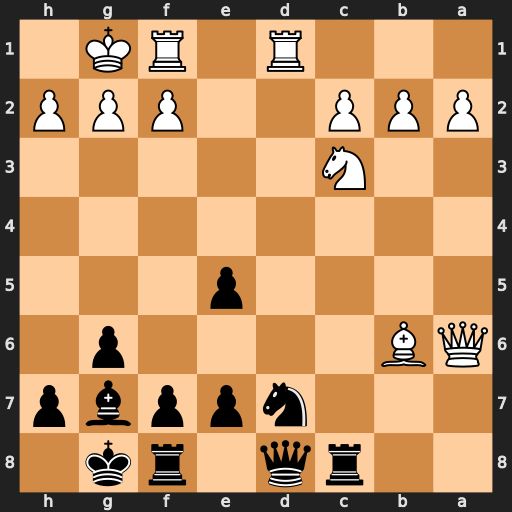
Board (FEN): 2rq1rk1/3nppbp/QB4p1/4p3/8/2N5/PPP2PPP/3R1RK1
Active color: b
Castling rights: -
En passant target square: -
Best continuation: Qxb6 Qxb6 Nxb6